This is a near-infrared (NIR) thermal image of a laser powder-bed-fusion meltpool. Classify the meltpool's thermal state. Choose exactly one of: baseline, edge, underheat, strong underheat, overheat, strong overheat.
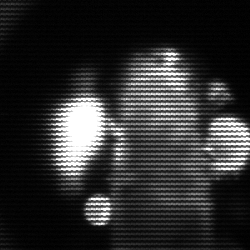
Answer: strong underheat